Question: I'm tryng to add some padding in my graph by setting up and values to and axis.
my XYMultipleSeriesRenderer code is below:
'''
// custom render
XYMultipleSeriesRenderer renderer = new XYMultipleSeriesRenderer();
// background
renderer.setBackgroundColor(Color.parseColor("#ffffff"));
renderer.setMarginsColor(Color.parseColor("#ffffff"));
renderer.setPointSize(pointStrokeWidth);
renderer.setPanEnabled(true, true);
//renderer.setPanEnabled(false);
renderer.setShowLegend(false);
// renderer.setZoomEnabled(false);
renderer.setInScroll(true);
renderer.setClickEnabled(true);
renderer.setXLabels(0);
// setscale
// renderer.setScale((float) 1.5);
//renderer.setShowAxes(true);
// label padding and size
renderer.setShowCustomTextGrid(true);
renderer.setLabelsTextSize(20);
renderer.setXAxisMin(-0.2f);
double maxX = dashboard.getDaysDashboard().size()-0.9F;
renderer.setXAxisMax(maxX);
renderer.setYAxisMin(-0.3f);
double maxY = dashboard.maxNumberOfContent()-5.0F;
Log.d(TAG, "max y: "+maxY);
renderer.setYAxisMax(maxY);
// y
renderer.setYLabelsPadding(20);
renderer.setYLabelsAlign(Align.LEFT);
// x
renderer.setXLabelsPadding(20);
renderer.setXLabelsAlign(Align.CENTER);
// margins - an array containing the margin size values, in this order:
// top, left, bottom, right
int[] margins = {10, 30, 0, 10 };
renderer.setMargins(margins);
'''
If I set differents maxX values, I can see that my graph change. If I change maxY value, graph didn't change! I try by setting +/-1 at the max Y value of the lines, or adding +/-100, I try with int or double but nothing! Why isn't change my graph padding by changing Y axis values?

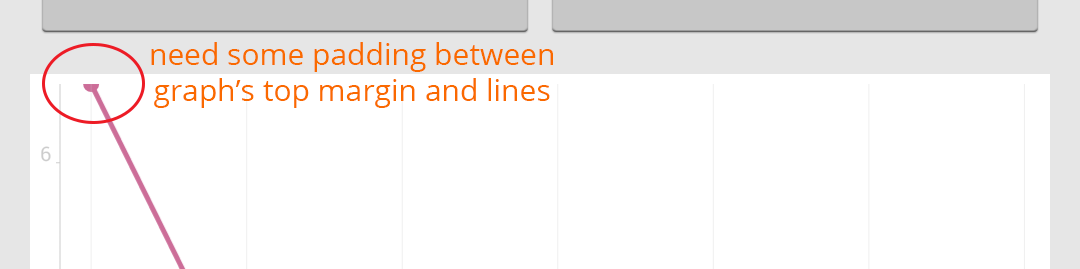
Answer: I solved with this code:
'''
// * ASSIX Y *
renderer.setYLabels(0);
renderer.setYLabelsPadding(35);
renderer.setYLabelsAlign(Align.RIGHT);
// Y max
renderer.setYAxisMax(dashboard.maxNumberOfContent());
// set ASSY numbers label
int unit = dashboard.maxNumberOfContent() / 5;
for (int i = 0; i <= 5; i++) {
String yLabel = "" + unit * i;
renderer.addYTextLabel((unit*i), yLabel);
}
renderer.addYTextLabel(dashboard.maxNumberOfContent(), dashboard.maxNumberOfContent()+"");
renderer.setYAxisMax(dashboard.maxNumberOfContent()+(unit/2));
// * ASSIX X *
renderer.setXLabels(0);
renderer.setXLabelsPadding(0);
renderer.setXLabelsAlign(Align.CENTER);
// X max
double maxX = dashboard.getDaysDashboard().size() - 0.9F;
renderer.setXAxisMax(maxX);
// X days label
ArrayList<String> dayNames = getWeekDaysDashboard();
for (int i = 0; i < days.size(); i++) {
renderer.addXTextLabel(days.get(i), dayNames.get(i));
}
// CUSTOM STYLE LINE CHART
// * background
renderer.setBackgroundColor(Color.parseColor("#ffffff"));
renderer.setMarginsColor(Color.parseColor("#ffffff"));
renderer.setPointSize(pointStrokeWidth);
renderer.setInScroll(true);
renderer.setClickEnabled(true);
renderer.setZoomEnabled(false, false);
renderer.setPanEnabled(false, false);
renderer.setShowLegend(false);
renderer.setShowAxes(true);
// label padding and size
renderer.setShowCustomTextGrid(true);
renderer.setLabelsTextSize(40.0f);
renderer.setXAxisMin(-0.2f);
int yMin = -(unit/5);
Log.d(TAG, "ymin: "+yMin+" // unit: "+unit);
if (yMin < 1) {
yMin = -1;
}
renderer.setYAxisMin(yMin);
// *** margins: top, left, bottom, right
int[] margins = { 10, 60, 10, 30 };
renderer.setMargins(margins);
'''
(This do the trick: 'renderer.setYAxisMax(dashboard.maxNumberOfContent()+(unit/2));' )